Question: well i create tableview and inside of it tableview cell with xib file
now i want create tableview inside xib file , the main problem is that u can't create cell inside of it to define the identifier for this cell
i keep get this error
> 'unable to dequeue a cell with identifier AutoCompleteRowIdentifier -
must register a nib or a class for the identifier or connect a
prototype cell in a storyboard'
this is my code
'''
import UIKit
class TableViewCell2: UITableViewCell, UITableViewDelegate, UITableViewDataSource, UITextFieldDelegate {
@IBOutlet weak var textField: UITextField!
@IBOutlet weak var autocompleteTableView: UITableView!
var pastUrls = ["Men", "Women", "Cats", "Dogs", "Children"]
var autocompleteUrls = [String]()
func textField(textField: UITextField, shouldChangeCharactersInRange range: NSRange, replacementString string: String) -> Bool
{
autocompleteTableView.hidden = false
let substring = (textField.text! as NSString).stringByReplacingCharactersInRange(range, withString: string)
searchAutocompleteEntriesWithSubstring(substring)
return true // not sure about this - could be false
}
func searchAutocompleteEntriesWithSubstring(substring: String)
{
autocompleteUrls.removeAll(keepCapacity: false)
for curString in pastUrls
{
var myString:NSString! = curString as NSString
var substringRange :NSRange! = myString.rangeOfString(substring)
if (substringRange.location == 0)
{
autocompleteUrls.append(curString)
}
}
autocompleteTableView.reloadData()
}
func tableView(tableView: UITableView, numberOfRowsInSection section: Int) -> Int {
return autocompleteUrls.count
}
func tableView(tableView: UITableView, cellForRowAtIndexPath indexPath: NSIndexPath) -> UITableViewCell {
let autoCompleteRowIdentifier = "AutoCompleteRowIdentifier"
let cell : UITableViewCell = tableView.dequeueReusableCellWithIdentifier(autoCompleteRowIdentifier, forIndexPath: indexPath) as UITableViewCell
let index = indexPath.row as Int
cell.textLabel!.text = autocompleteUrls[index]
return cell
}
func tableView(tableView: UITableView, didSelectRowAtIndexPath indexPath: NSIndexPath) {
let selectedCell : UITableViewCell = tableView.cellForRowAtIndexPath(indexPath)!
textField.text = selectedCell.textLabel!.text
}
override func awakeFromNib() {
super.awakeFromNib()
textField.delegate = self
autocompleteTableView.delegate = self
autocompleteTableView.dataSource = self
autocompleteTableView.scrollEnabled = true
autocompleteTableView.hidden = true
}
override func setSelected(selected: Bool, animated: Bool) {
super.setSelected(selected, animated: animated)
// Configure the view for the selected state
}}
'''
as you know you can't define identifier inside xib file

thanks
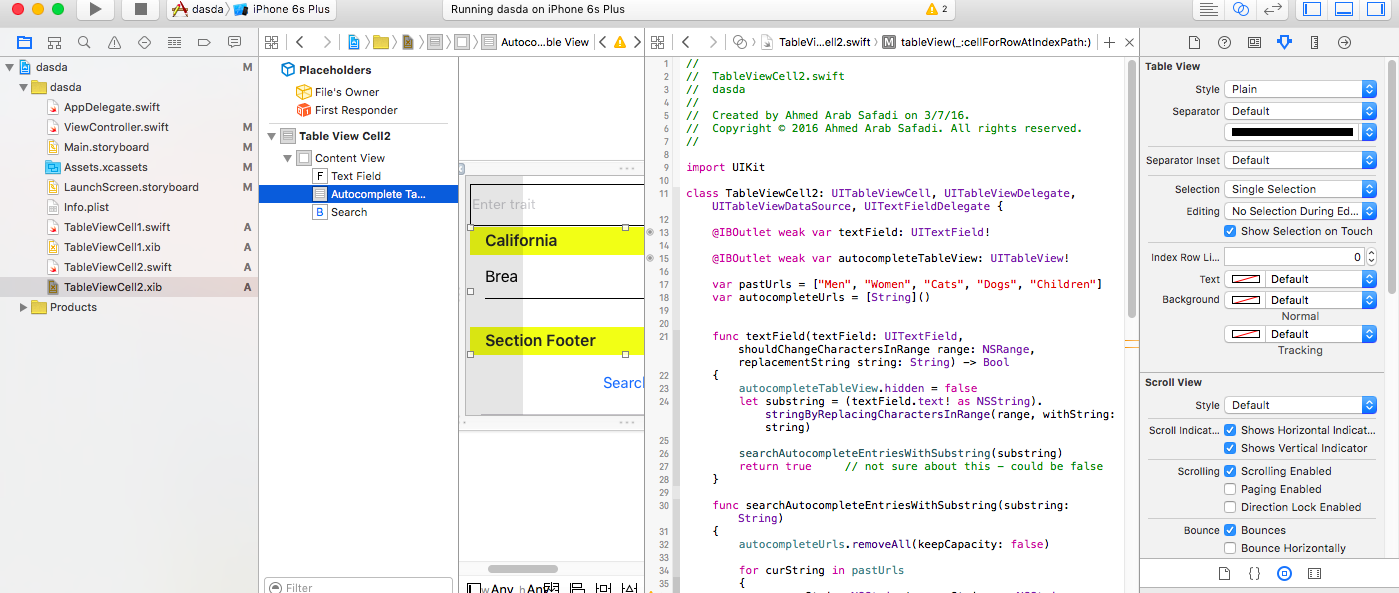
Answer: You need to register a cell with 'autocompleteTableView' before you can dequeue it. Modify your code like this:
'''
override func awakeFromNib() {
super.awakeFromNib()
textField.delegate = self
autocompleteTableView.delegate = self
autocompleteTableView.dataSource = self
autocompleteTableView.scrollEnabled = true
autocompleteTableView.hidden = true
// Register cell
autocompleteTableView.registerClass(UITableViewCell.self, forCellReuseIdentifier: "AutoCompleteRowIdentifier")
}
'''